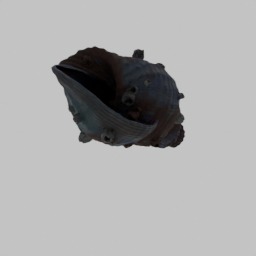
Label: animals